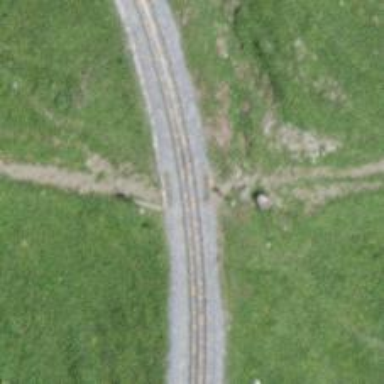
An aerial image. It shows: Uncontrolled railway crossing.